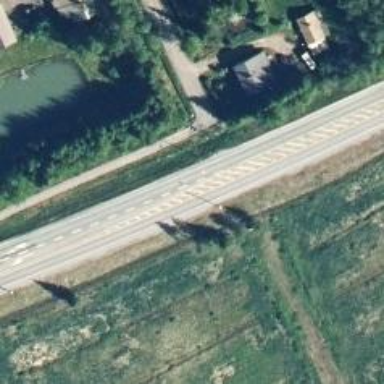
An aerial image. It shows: Asphalt road designated as trunk highway.